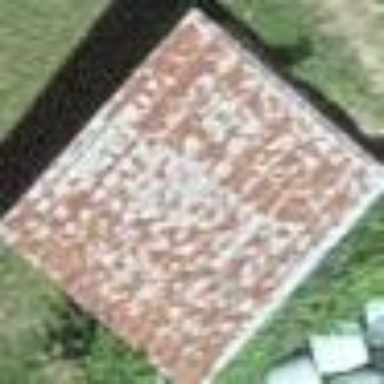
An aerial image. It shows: Shed building.